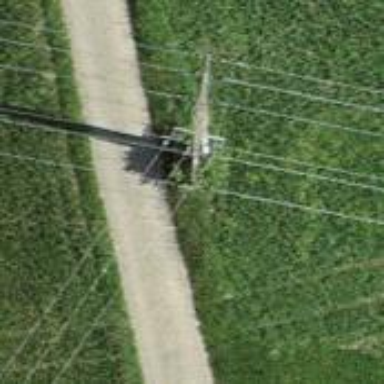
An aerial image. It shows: Power pole.